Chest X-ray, AP view. Patient: 49 years old, sex M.
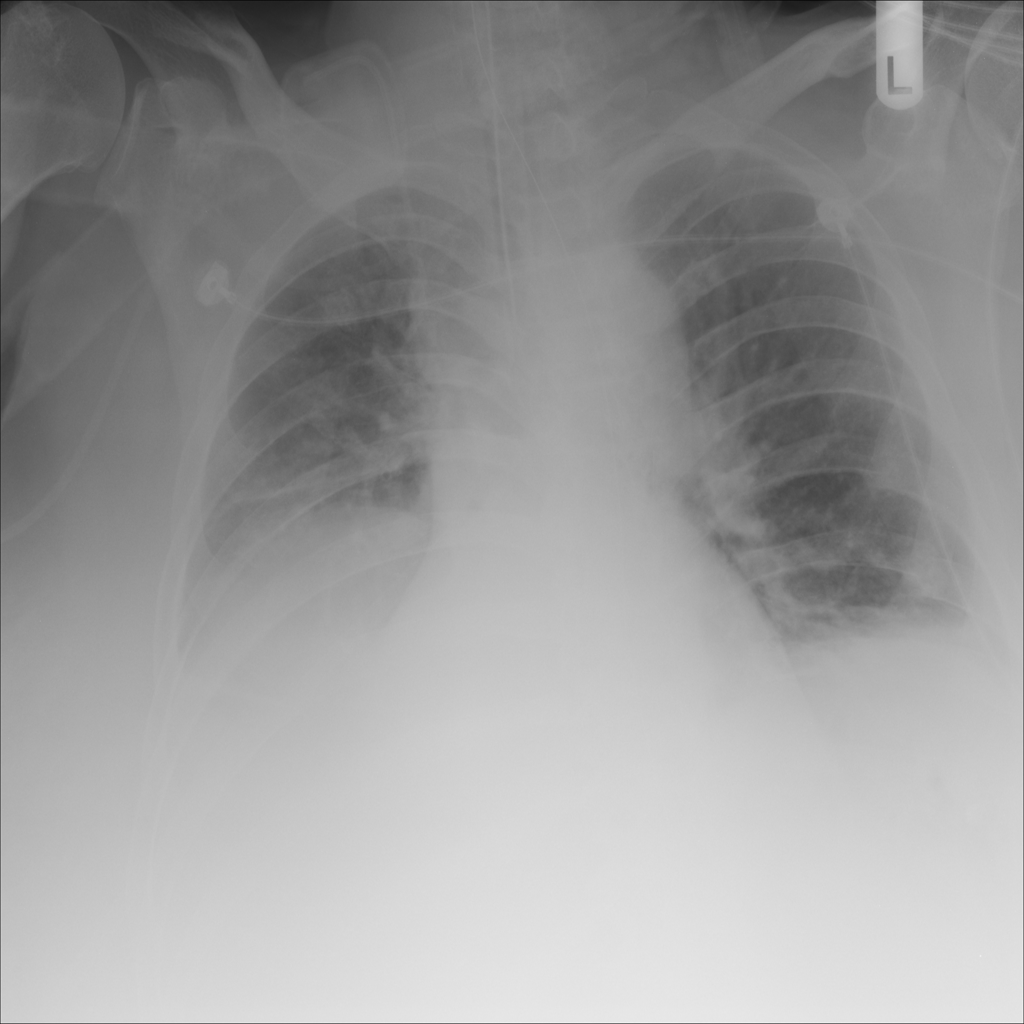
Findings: Atelectasis